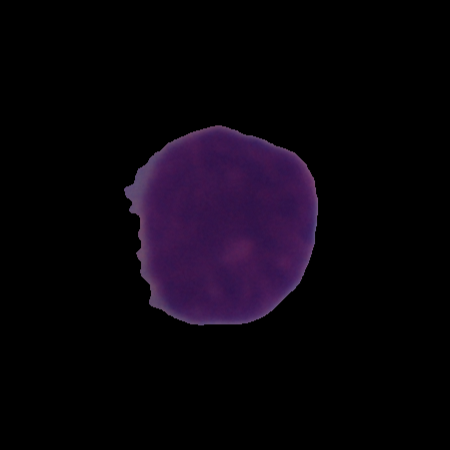
Label: cancer